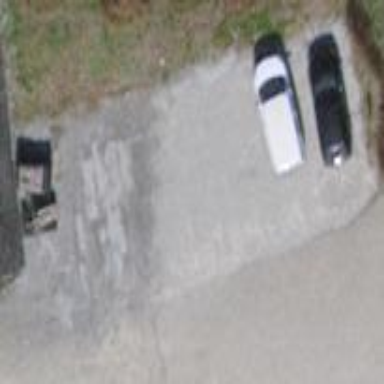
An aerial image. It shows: Parking area with surface.